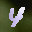
Label: 4